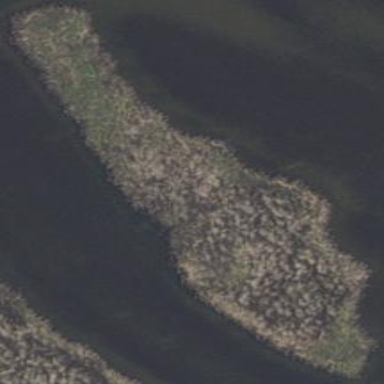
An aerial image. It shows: Islet.